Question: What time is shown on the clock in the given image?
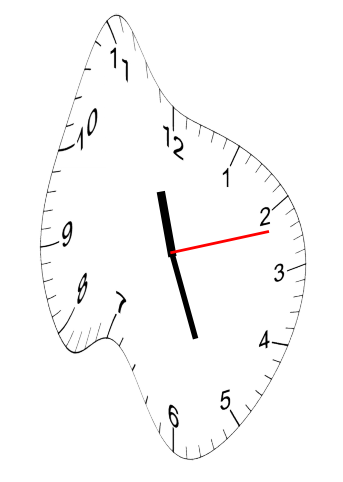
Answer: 11:26:12